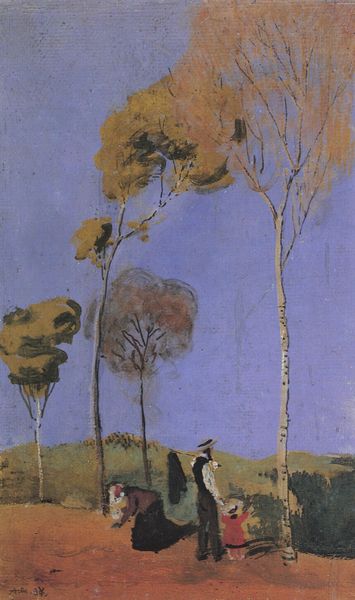
Titel: Spaziergänger
Künstler: August Macke
Institution: Privatsammlung
Schlagwörter: baum, blau, blätter, gemälde, himmel, mann, weiß, bäume, cezanne, frauen, grün, impressionismus, landschaft, menschen, mädchen, braun, frankreich, frau, hut, kleid, orange, schwarz, strasse, ölbild, ausblick, haus, park, rasen, rot, schleier, weg, wiese, hochformat, rock, hemd, jacke, stehen, ast, baumstamm, birke, birken, erde, feld, horizont, hügel, natur, stamm, busch, büsche, gebüsch, kirche, haare, mantel, stehend, familie, kind, mutter, personen, vater, krone, rosa, wald, arbeit, bauern, kinder, pferd, stock, deutschland, aussicht, sommer, süden, abhang, mittag, warm, berge, hitze, dorf, farbe, ausflug, idylle, pause, rast, bank, stämme, blue, hat, men, oil, people, red, white, women, black, dress, figures, france, gold, green, painting, portrait, skirt, woman, yellow, looking, picture, brown, perspective, zeigen, weste, fallen, baumkrone, grass, bauer, spaziergang, knien, kunst, sonnig, sonntag, kleinkind, tracht, hand, man, sky, tree, wanderer, field, girl, hill, hills, landscape, mountain, nature, horizon, summer, sun, trees, gebückt, fernblick, child, stand, suit, plateau, autumn, forest, light, bushes, path, road, view, drawing, look, color, purple, shadow, coat, mother, glasses, sketch, walking, beard, french, glass, fall, wanderung, children, abstract, meadow, frisch, rural, famielie, day, spring, beggar, leaves, trunk, vest, family, vertical, walk, watercolor, picnic, ground, weh, bend, pastel, linde, früher, jude, american, bush, cow, farmer, horse, birch, branches, impressionist, fauve, sonntagskleidung, leaf, outdoors, stolpern, shadows, baby, ochre, paint, blue sky, soil, paints, somer, kids, pointing, land, outdoor, worker, branch, father, shirt, kid, standing, tall, earth, bending, daughter, image, damals, dad, countryside, outing, farming, kneel, travellers, red dress, trunks, armisch, post-impressionist, walkway, colonial, babby, lalalal, nomnomnom, bloopido, paitinging, purple skies, three people, two people ignore a third, four trees ignore three people, bowing, bark, mannerist, holding hands, chlild, bron, together, traveling, chunky, luggage, hedge, ausflugskleidung, famillie, waling, beech, bvater, neding, carrier, szeanne, hobo, amish, fishing rod, tall trees, bracnh, pictuer, lea, bbrown, segal, interpretation, broun